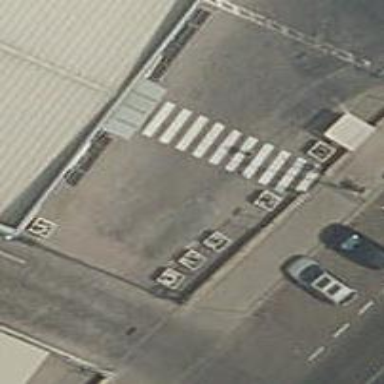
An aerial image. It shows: Bicycle parking area with stands available.